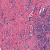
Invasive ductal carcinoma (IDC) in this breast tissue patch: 0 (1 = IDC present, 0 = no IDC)